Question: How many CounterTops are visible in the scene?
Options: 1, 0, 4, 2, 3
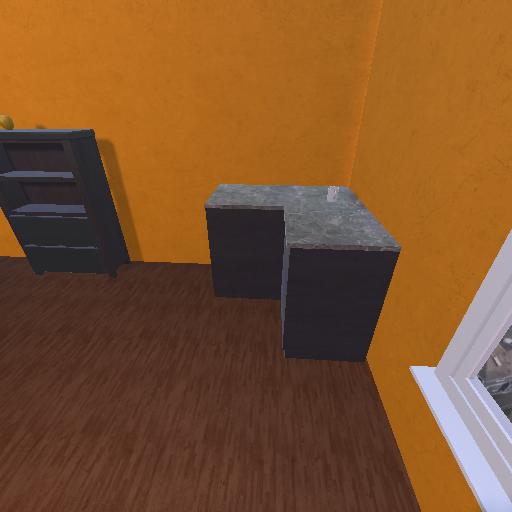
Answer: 1